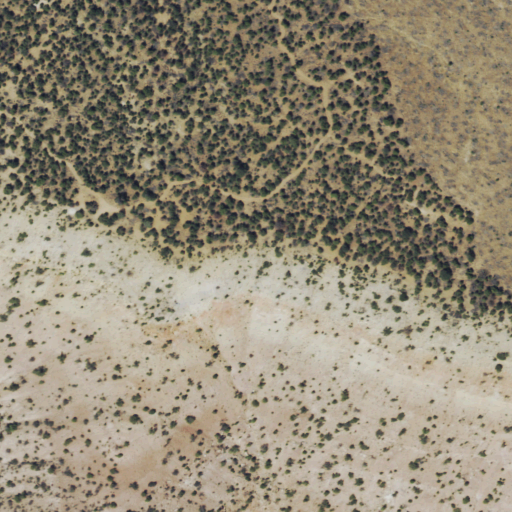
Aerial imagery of ridge(s) in Colorado named Black Ridge containing shrub, evergreen forest, and deciduous forest